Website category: auto
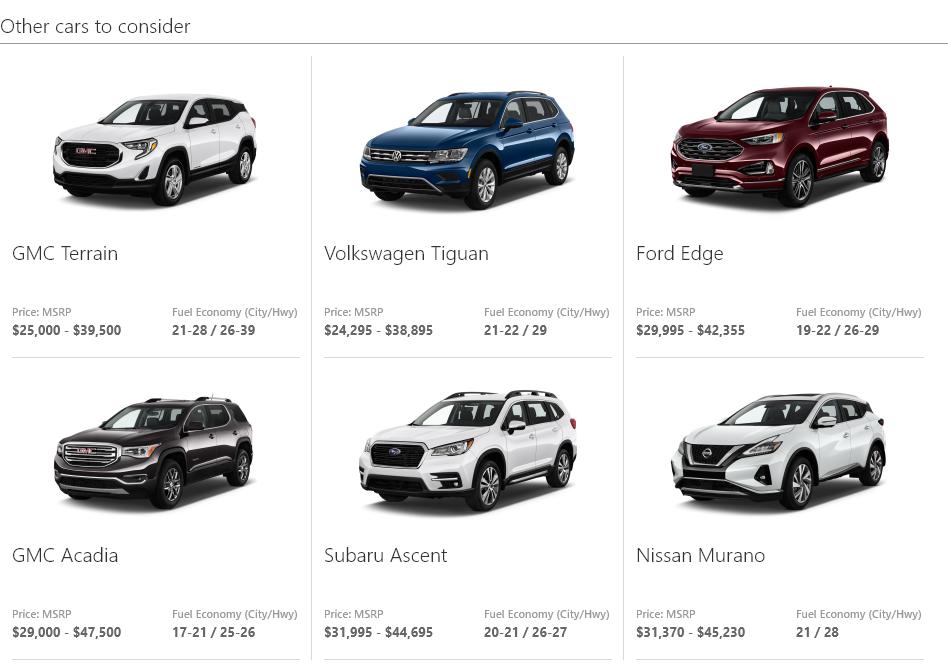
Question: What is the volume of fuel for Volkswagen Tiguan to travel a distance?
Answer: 21-22 / 29

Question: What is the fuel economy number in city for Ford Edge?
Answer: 19-22

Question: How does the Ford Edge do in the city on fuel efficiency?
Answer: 19-22

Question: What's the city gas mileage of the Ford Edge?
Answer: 19-22

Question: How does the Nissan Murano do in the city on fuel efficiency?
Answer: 21

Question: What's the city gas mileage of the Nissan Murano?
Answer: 21

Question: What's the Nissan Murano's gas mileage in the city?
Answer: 21

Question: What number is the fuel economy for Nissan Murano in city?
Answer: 21

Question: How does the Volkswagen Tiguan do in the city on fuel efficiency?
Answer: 21-22

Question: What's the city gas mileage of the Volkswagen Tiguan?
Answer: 21-22

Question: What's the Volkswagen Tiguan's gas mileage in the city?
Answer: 21-22

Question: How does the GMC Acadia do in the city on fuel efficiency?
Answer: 17-21

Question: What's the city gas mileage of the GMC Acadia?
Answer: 17-21

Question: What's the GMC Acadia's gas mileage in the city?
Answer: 17-21

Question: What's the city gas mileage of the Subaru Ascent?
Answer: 20-21

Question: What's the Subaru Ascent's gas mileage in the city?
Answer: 20-21

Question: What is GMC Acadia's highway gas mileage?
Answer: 25-26

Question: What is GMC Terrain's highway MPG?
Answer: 26-39

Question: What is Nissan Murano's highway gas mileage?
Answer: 28

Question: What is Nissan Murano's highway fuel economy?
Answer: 28

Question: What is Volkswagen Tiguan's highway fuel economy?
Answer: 29

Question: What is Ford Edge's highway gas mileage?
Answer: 26-29

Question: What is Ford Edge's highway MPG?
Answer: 26-29

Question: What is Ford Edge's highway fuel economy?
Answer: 26-29

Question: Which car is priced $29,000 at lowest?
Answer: GMC Acadia

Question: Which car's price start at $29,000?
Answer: GMC Acadia

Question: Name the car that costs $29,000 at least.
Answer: GMC Acadia

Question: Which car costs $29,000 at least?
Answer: GMC Acadia

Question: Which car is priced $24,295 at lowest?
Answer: Volkswagen Tiguan

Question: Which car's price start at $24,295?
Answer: Volkswagen Tiguan

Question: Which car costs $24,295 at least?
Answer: Volkswagen Tiguan

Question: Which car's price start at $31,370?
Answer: Nissan Murano

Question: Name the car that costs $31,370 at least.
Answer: Nissan Murano

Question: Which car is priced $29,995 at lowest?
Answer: Ford Edge

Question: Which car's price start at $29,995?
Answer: Ford Edge

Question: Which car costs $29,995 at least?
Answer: Ford Edge

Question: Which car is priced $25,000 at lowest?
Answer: GMC Terrain

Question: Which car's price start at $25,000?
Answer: GMC Terrain

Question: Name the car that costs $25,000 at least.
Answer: GMC Terrain

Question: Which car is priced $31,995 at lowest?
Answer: Subaru Ascent

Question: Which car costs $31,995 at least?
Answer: Subaru Ascent

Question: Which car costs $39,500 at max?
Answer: GMC Terrain

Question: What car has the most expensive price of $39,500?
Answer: GMC Terrain

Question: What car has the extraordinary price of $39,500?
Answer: GMC Terrain

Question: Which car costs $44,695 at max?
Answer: Subaru Ascent

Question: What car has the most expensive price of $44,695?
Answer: Subaru Ascent

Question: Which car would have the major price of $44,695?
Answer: Subaru Ascent

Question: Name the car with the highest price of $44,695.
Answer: Subaru Ascent

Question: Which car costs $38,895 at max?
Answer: Volkswagen Tiguan

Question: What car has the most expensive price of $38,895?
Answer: Volkswagen Tiguan

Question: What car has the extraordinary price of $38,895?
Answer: Volkswagen Tiguan

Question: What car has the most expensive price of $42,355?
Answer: Ford Edge

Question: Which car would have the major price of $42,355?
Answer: Ford Edge

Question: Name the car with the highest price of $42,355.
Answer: Ford Edge

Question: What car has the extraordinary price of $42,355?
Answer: Ford Edge

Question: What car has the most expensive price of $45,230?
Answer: Nissan Murano

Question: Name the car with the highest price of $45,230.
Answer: Nissan Murano

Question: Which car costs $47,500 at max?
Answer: GMC Acadia

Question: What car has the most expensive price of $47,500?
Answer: GMC Acadia

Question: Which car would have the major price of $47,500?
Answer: GMC Acadia

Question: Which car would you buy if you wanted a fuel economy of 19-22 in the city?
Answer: Ford Edge

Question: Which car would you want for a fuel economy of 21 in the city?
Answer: Nissan Murano

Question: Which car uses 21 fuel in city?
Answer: Nissan Murano

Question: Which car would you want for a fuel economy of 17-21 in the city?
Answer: GMC Acadia